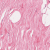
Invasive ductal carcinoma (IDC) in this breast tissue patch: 0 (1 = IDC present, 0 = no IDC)